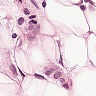
Metastatic tissue present: yes